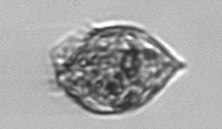
Label: Strombidium_morphotype1